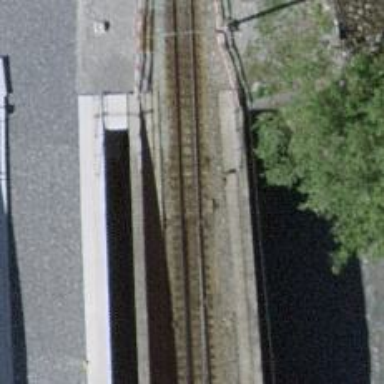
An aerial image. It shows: Railway switch.